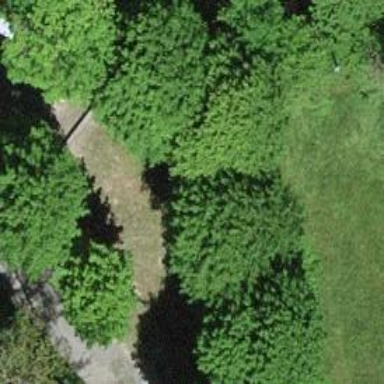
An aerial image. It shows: Brown bench.